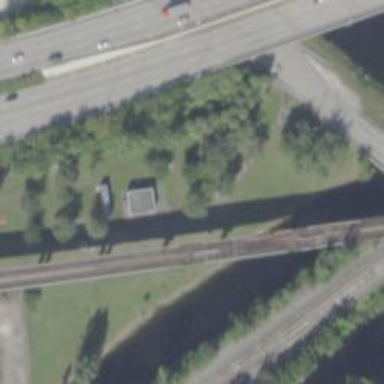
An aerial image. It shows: Bridge with electrified rail.